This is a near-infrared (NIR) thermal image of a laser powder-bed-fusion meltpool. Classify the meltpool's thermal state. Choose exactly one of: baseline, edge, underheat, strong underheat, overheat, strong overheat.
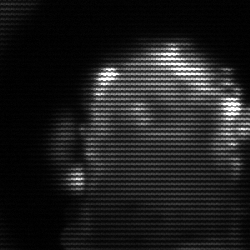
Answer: baseline